Field crop: maize
Growth stage: 1
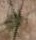
Species: salsola